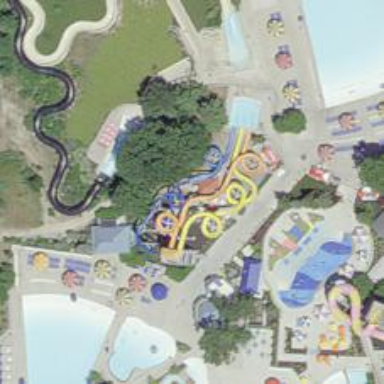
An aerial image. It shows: Water slide attraction.